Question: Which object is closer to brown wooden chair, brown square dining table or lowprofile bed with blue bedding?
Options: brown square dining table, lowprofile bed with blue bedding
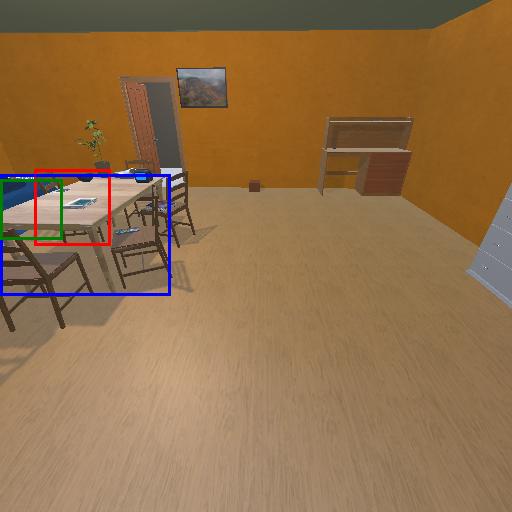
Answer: brown square dining table